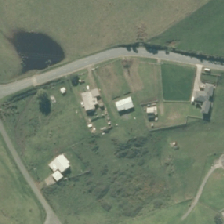
Land cover: urban_build_up